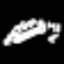
Label: pencil